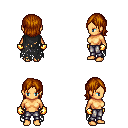
a pixel art fantasy rpg character, female body template, human, tanned skin, black tattered cape, metal pants, brunette long bangs hairstyle, gold gloves, four views (front, back, left, right), 2x2 character sprite sheet, small pixel art, hard edges, no anti-aliasing